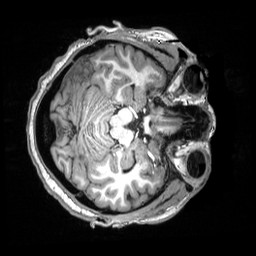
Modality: T1w
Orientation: axial
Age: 20
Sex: female
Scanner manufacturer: siemens
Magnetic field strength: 3 T
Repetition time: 2.53 s
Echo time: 0.0033 s